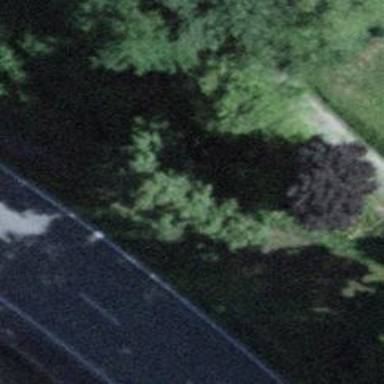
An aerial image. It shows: Bollard.